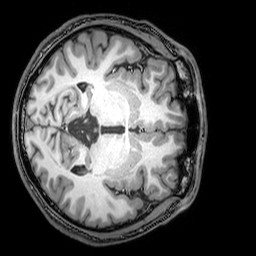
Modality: T1w
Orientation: axial
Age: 17
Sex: male
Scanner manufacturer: philips
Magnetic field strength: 3 T
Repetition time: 0.008113 s
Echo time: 0.003709 s